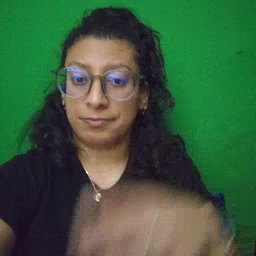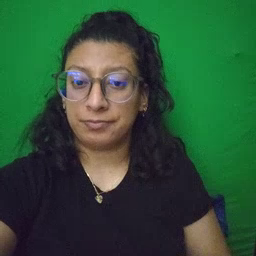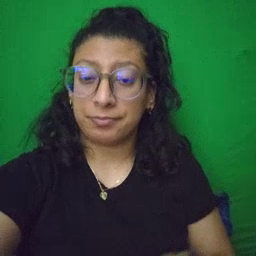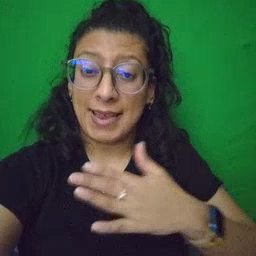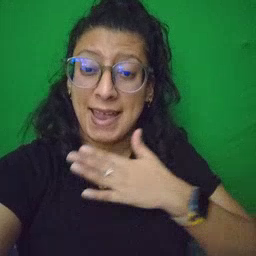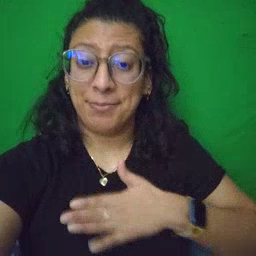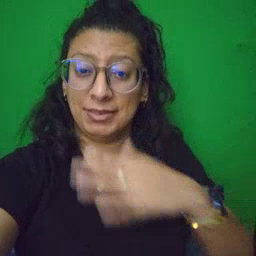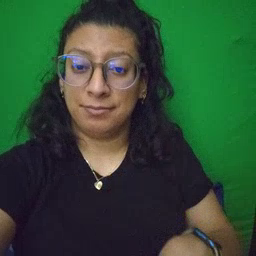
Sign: happy